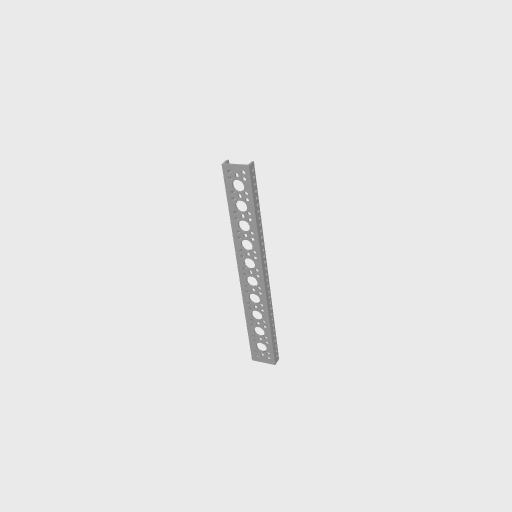
Part: MiniLowSideUChannel10H